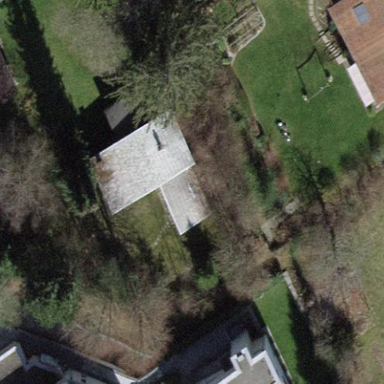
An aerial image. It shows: Detached building.